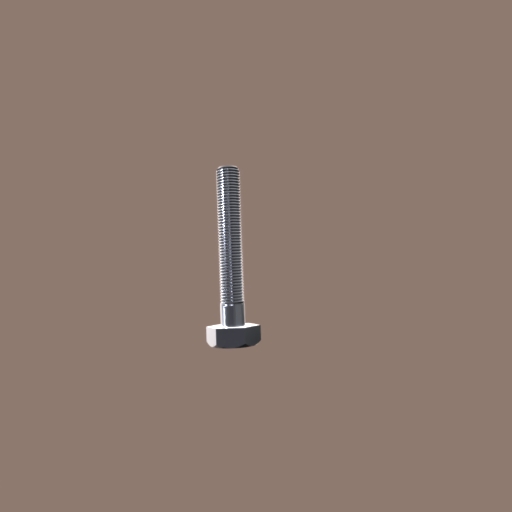
Label: bolt